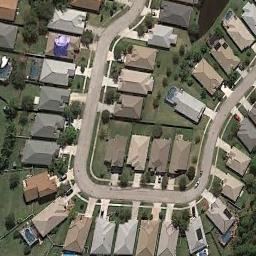
Label: residential